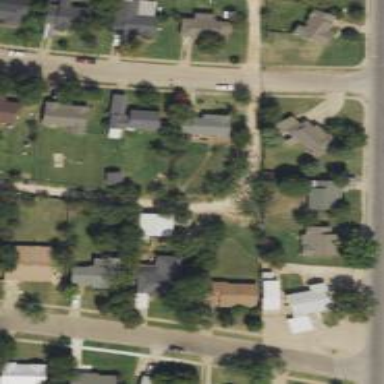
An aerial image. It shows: Alley classified as service road.